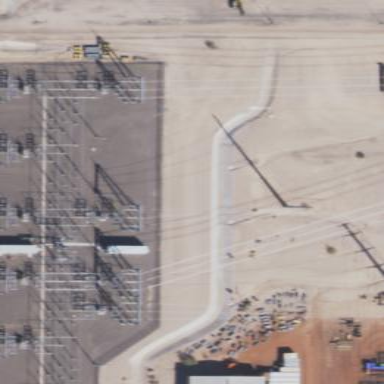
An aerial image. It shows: Outdoor power substation surrounded by fence. This substation operates at the transmission level.